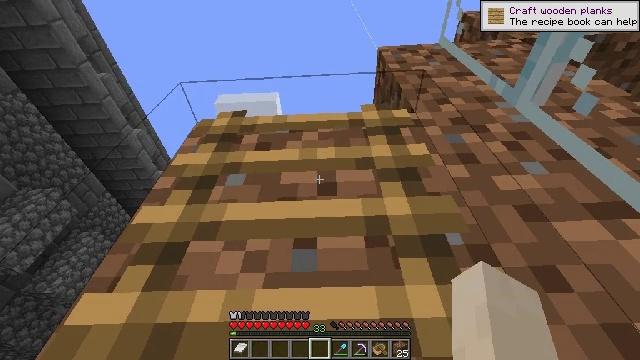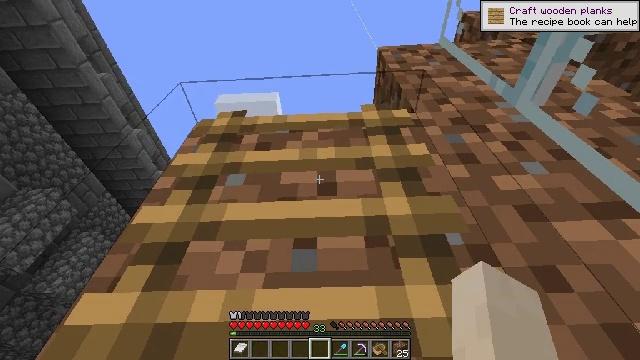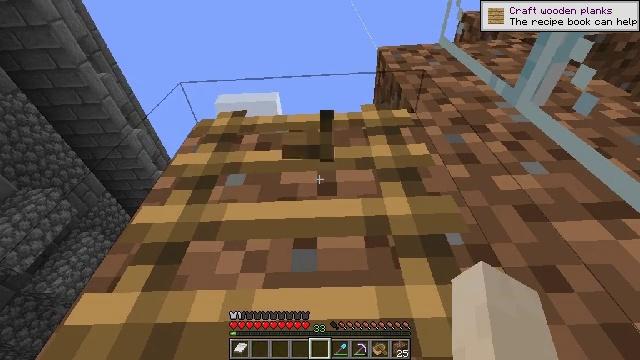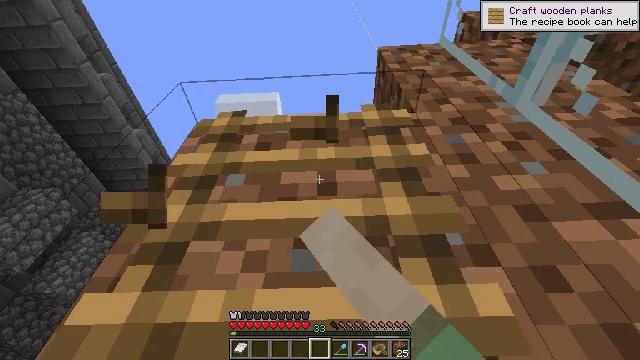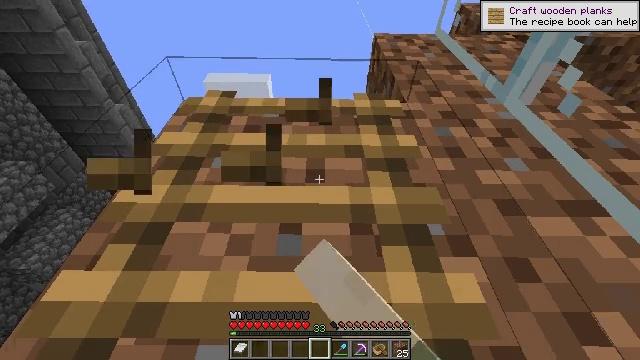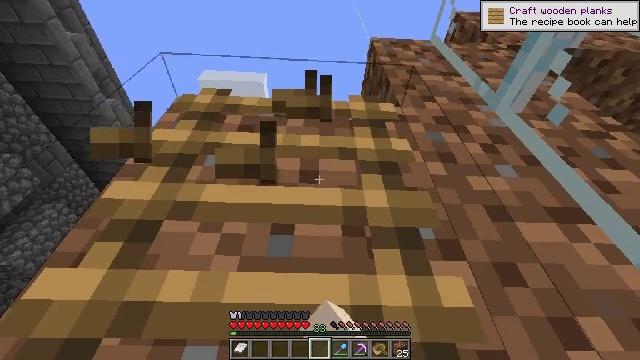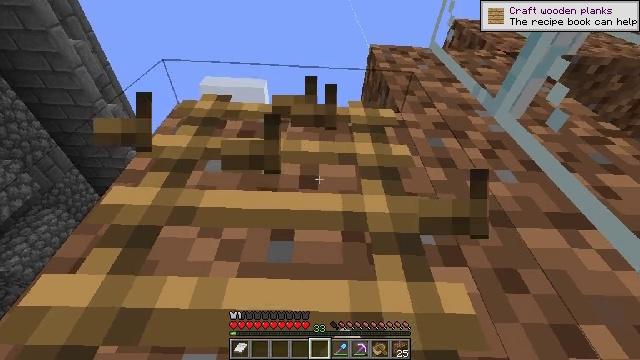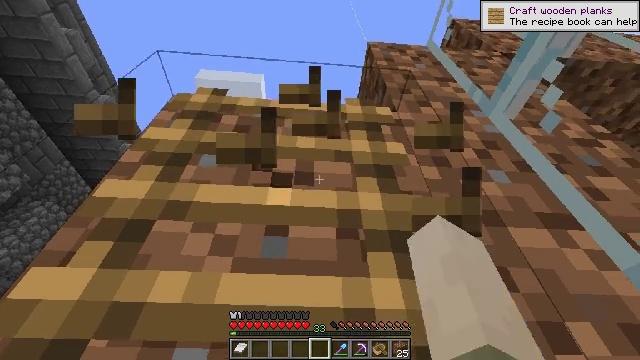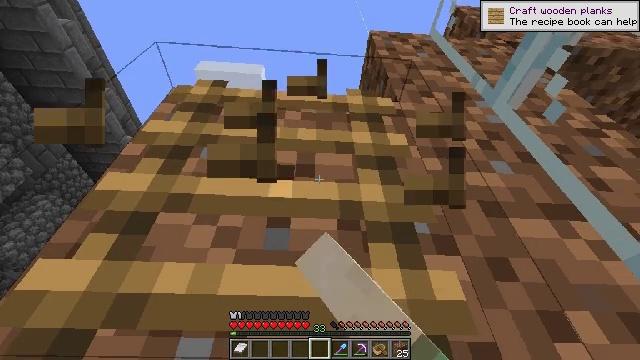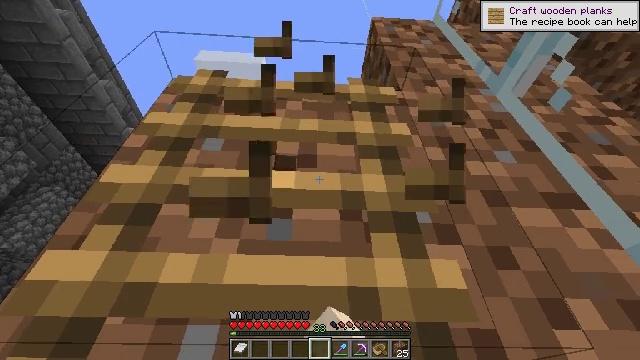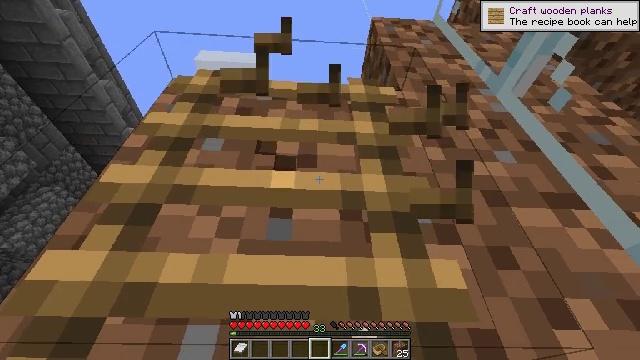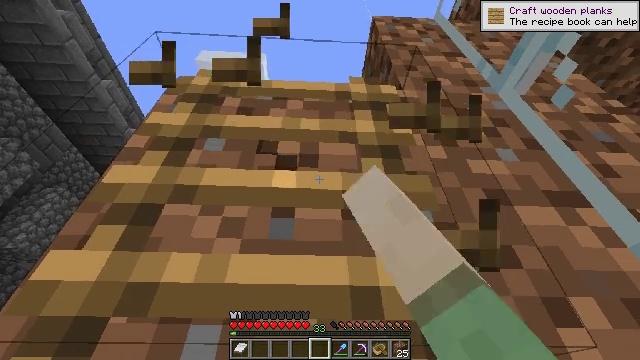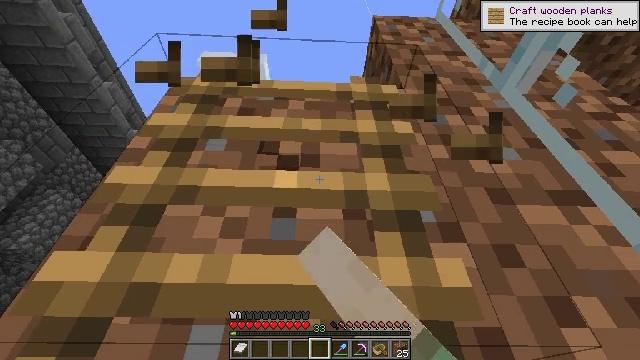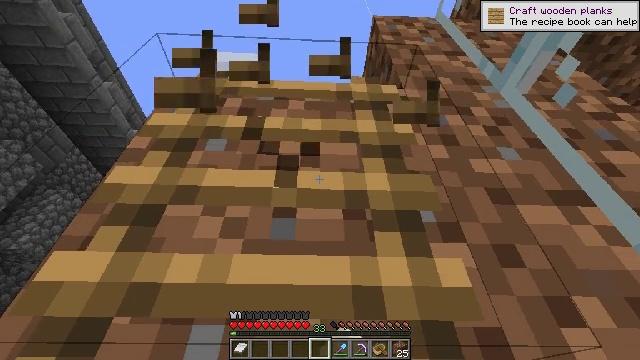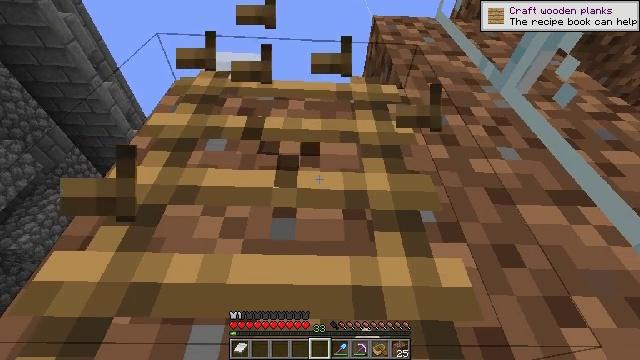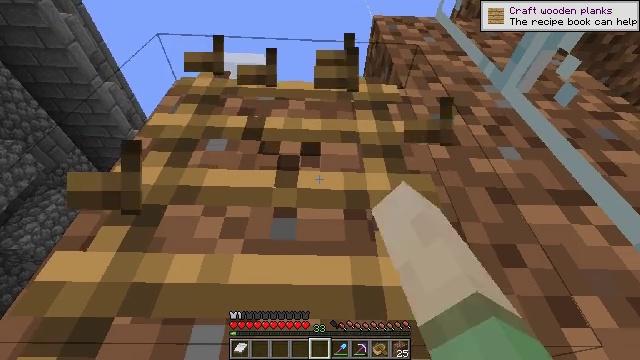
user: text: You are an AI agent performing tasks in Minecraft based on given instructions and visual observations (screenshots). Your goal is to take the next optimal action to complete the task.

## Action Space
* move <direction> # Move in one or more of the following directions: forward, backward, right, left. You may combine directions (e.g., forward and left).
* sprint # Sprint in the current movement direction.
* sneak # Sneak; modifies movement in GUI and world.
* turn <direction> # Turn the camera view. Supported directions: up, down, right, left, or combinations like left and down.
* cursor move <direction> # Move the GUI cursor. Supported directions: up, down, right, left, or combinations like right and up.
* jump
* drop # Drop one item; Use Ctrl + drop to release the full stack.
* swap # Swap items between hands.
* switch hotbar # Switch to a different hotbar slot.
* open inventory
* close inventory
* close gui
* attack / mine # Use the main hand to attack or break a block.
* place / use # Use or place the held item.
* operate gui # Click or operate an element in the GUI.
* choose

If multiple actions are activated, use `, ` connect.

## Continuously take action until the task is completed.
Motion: motion action
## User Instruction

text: Collect the ladder block.
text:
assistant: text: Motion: sneak
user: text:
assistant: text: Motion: sneak, attack / mine
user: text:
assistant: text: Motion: sneak, attack / mine
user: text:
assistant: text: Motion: sneak, turn right and down, attack / mine
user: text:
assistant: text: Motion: sneak, turn right, attack / mine
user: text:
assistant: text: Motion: sneak, turn up, attack / mine
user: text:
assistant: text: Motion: sneak, turn right, attack / mine
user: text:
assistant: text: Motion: sneak, turn down, attack / mine
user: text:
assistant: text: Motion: sneak, turn down, attack / mine
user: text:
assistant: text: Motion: sneak, attack / mine
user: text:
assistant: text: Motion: sneak, attack / mine
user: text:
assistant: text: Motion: sneak, attack / mine
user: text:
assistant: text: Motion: sneak, attack / mine
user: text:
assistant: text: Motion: sneak, attack / mine
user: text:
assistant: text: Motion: sneak, attack / mine
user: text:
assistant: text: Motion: sneak, turn left, attack / mine
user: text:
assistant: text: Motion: sneak, turn left, attack / mine
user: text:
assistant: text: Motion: sneak, attack / mine
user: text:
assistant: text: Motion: sneak, attack / mine
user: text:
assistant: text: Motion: sneak, attack / mine
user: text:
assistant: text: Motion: sneak, attack / mine
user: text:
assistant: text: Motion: sneak, attack / mine
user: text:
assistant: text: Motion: sneak, attack / mine
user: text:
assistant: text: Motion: sneak, attack / mine
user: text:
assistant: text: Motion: sneak, attack / mine
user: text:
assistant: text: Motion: sneak, attack / mine
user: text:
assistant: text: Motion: sneak, attack / mine
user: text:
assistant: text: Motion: sneak, attack / mine
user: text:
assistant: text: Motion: sneak, attack / mine
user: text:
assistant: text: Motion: sneak, attack / mine